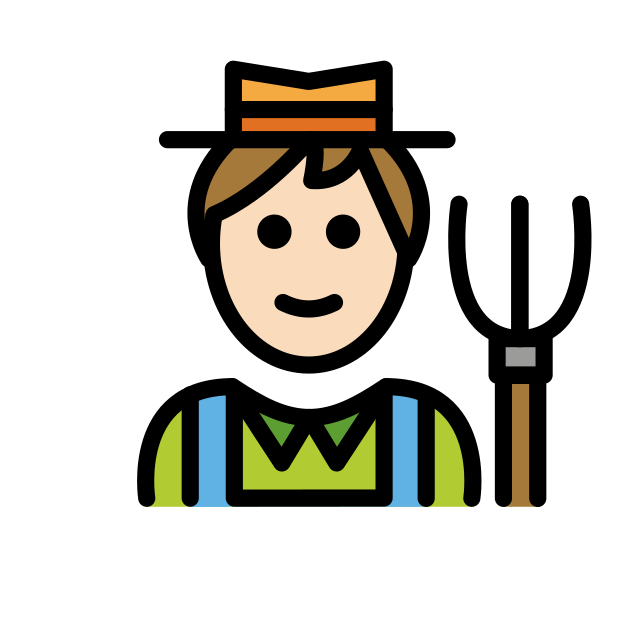
man farmer: light skin tone